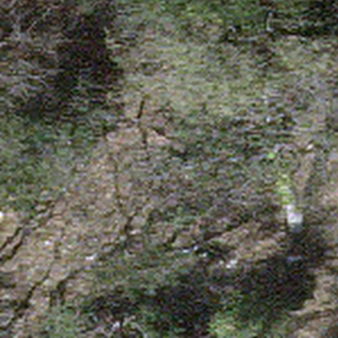
Label: other